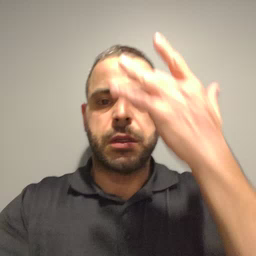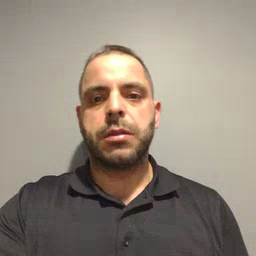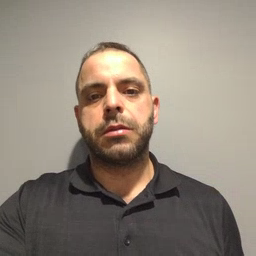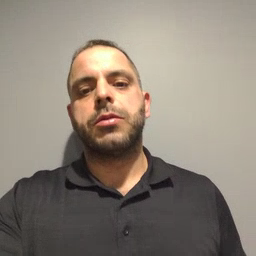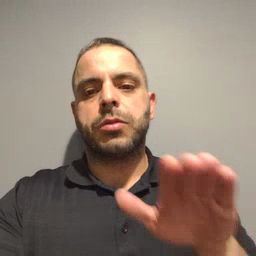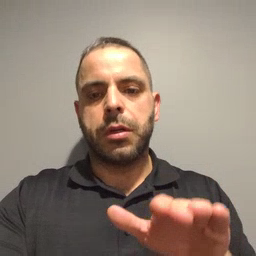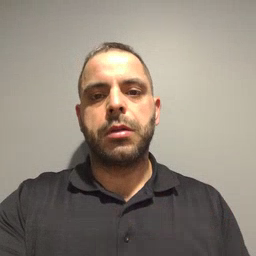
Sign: child